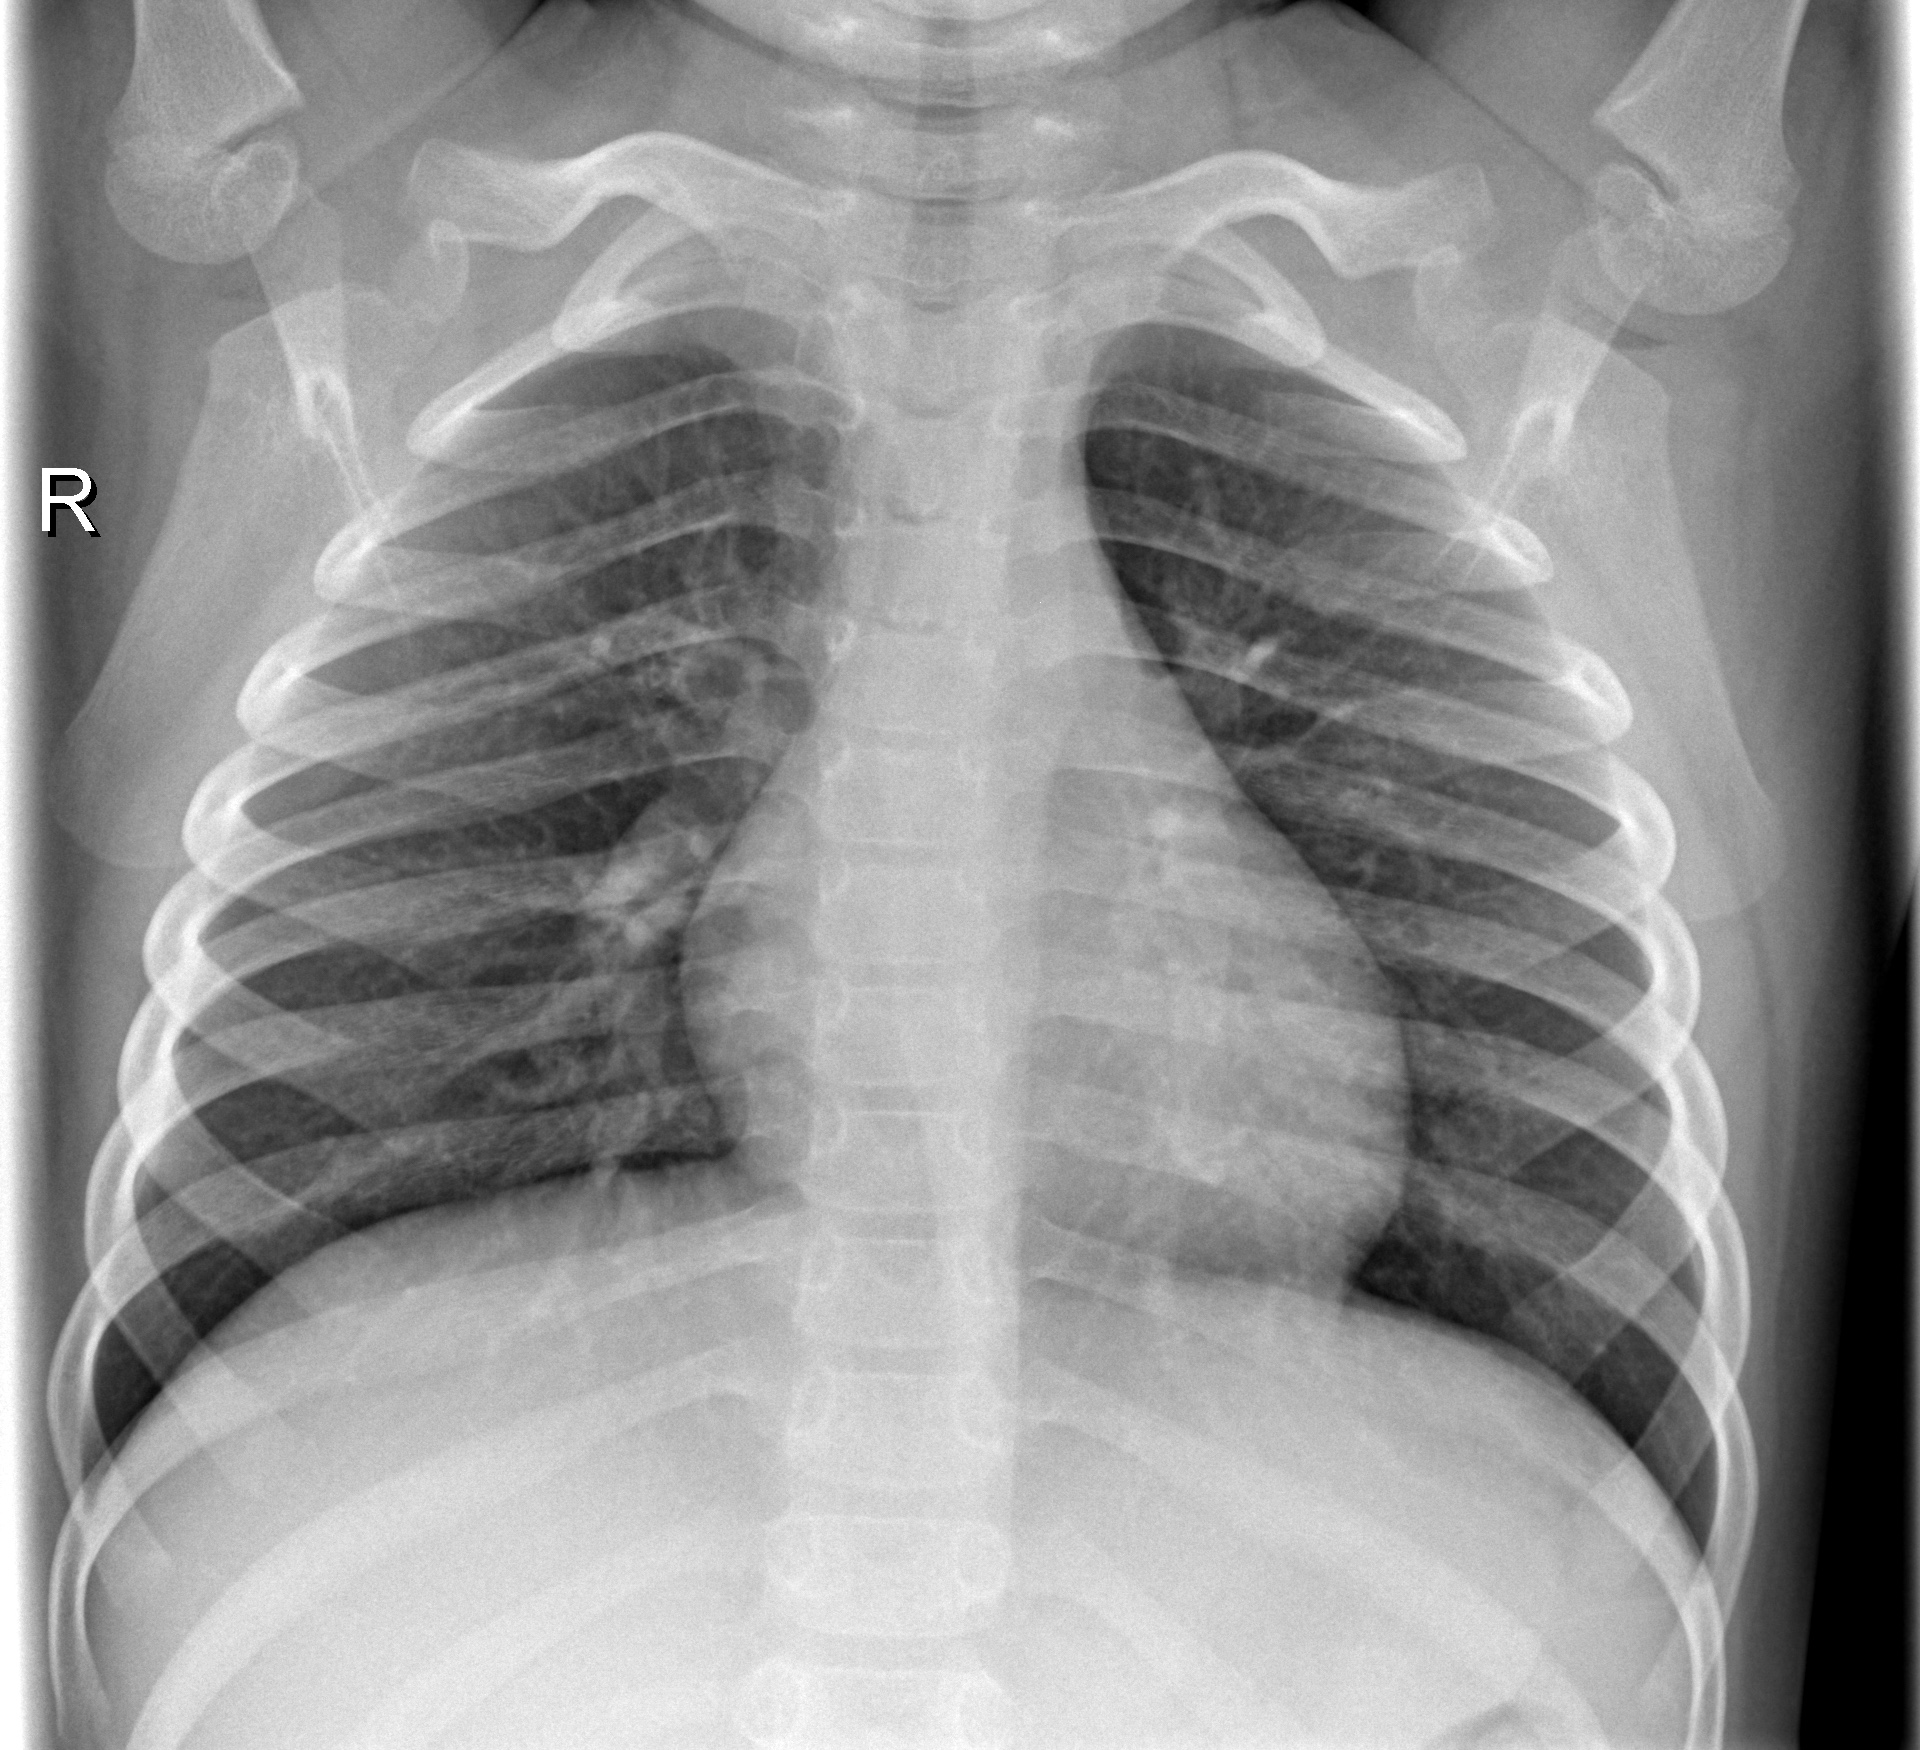
Diagnosis: NORMAL